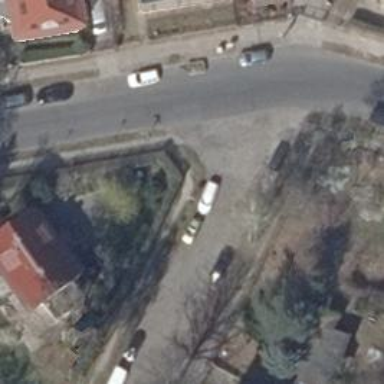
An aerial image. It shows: Residential road with sidewalks on both sides.